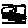
Label: bird